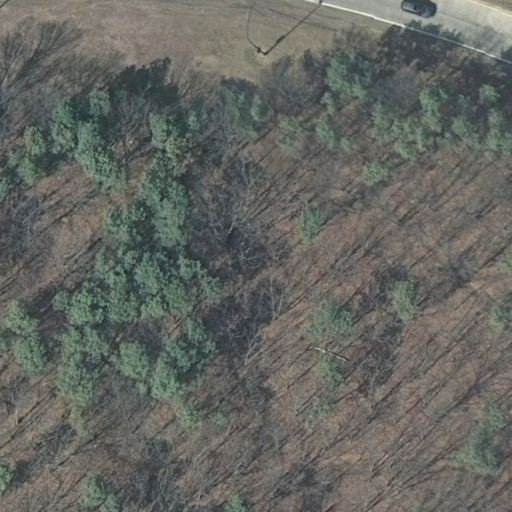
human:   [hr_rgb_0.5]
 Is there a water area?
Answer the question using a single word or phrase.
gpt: no

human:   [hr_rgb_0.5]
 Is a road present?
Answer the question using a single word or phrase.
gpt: yes

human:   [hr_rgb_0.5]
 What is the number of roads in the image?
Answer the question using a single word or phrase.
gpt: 1

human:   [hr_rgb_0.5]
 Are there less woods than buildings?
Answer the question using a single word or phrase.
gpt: no